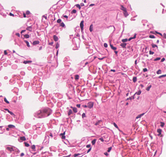
Tumor epithelial tissue: no
Tumor-associated stroma tissue: no
Normal tissue: yes